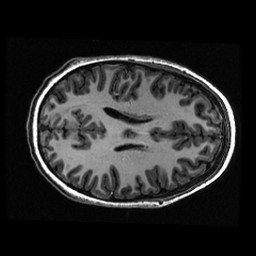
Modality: T1w
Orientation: axial
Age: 19
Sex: female
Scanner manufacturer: ge
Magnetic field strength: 3 T
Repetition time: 0.01144 s
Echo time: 0.005012 s